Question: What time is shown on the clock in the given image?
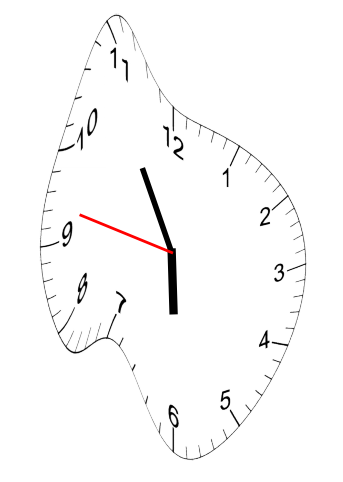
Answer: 05:54:47